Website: lowes
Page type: receipt
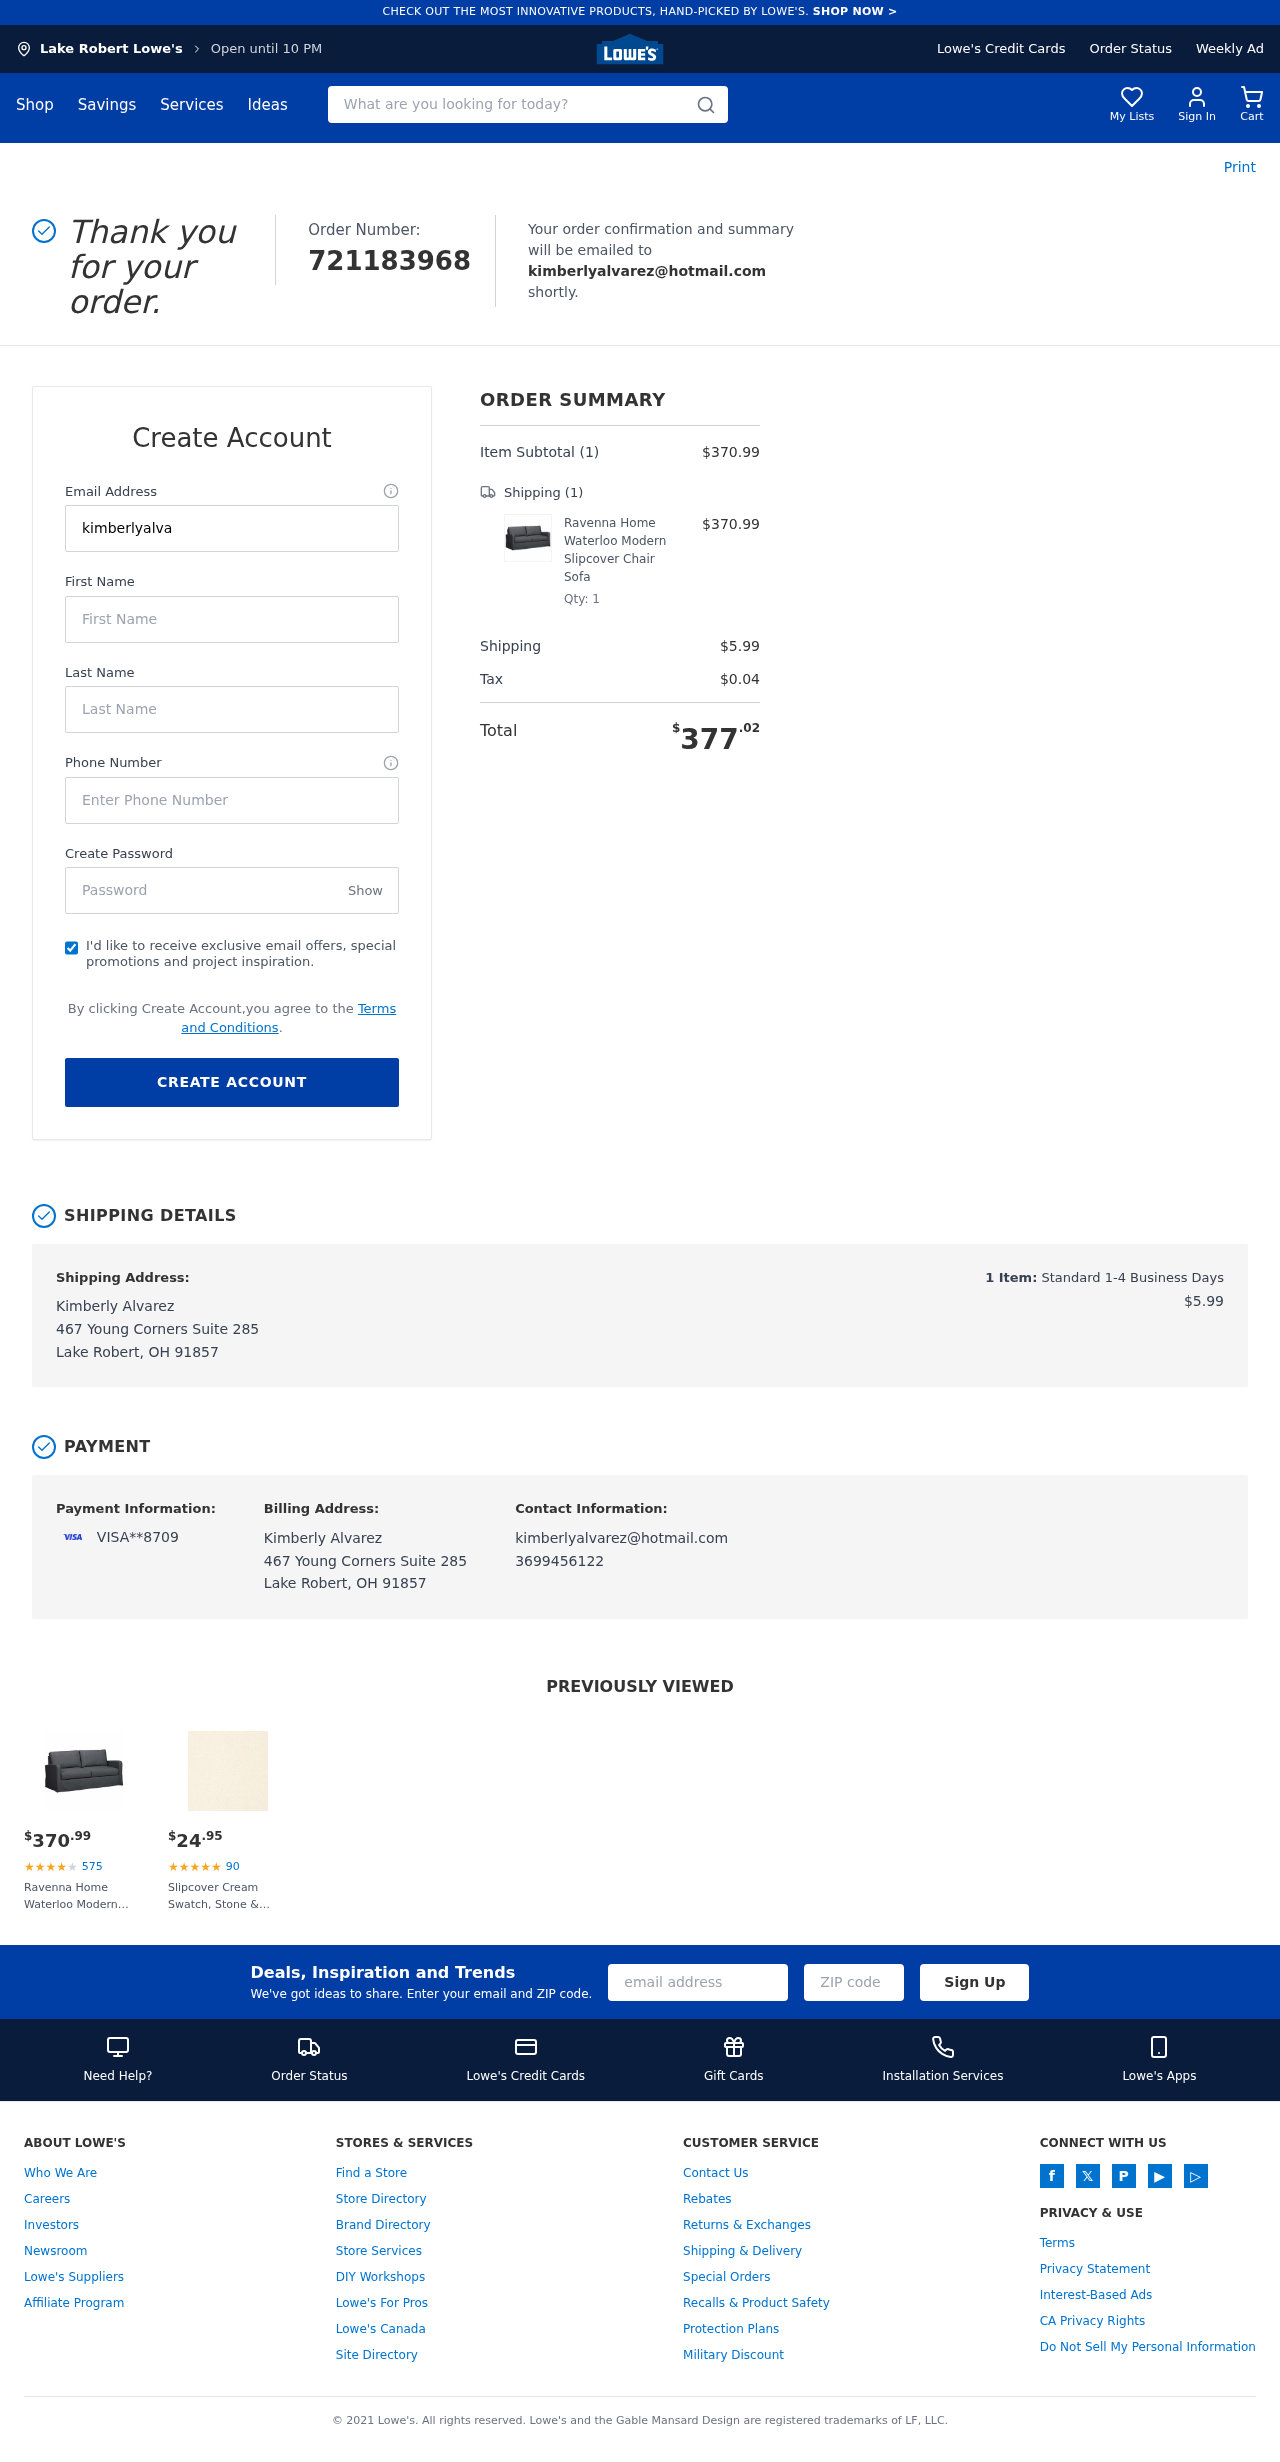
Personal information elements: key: PII_CARD_LAST4
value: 8709
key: PII_CARD_TYPE
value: VISA
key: PII_CITY
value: Lake Robert
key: PII_EMAIL
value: kimberlyalvarez@hotmail.com
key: PII_FULLNAME
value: Kimberly Alvarez
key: PII_PHONE
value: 3699456122
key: PII_STREET
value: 467 Young Corners Suite 285
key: PII_FIRSTNAME
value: Kimberly
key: PII_LASTNAME
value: Alvarez
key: PII_CITY_STATE_ZIP
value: Lake Robert, OH 91857
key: PII_FULLNAME2
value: Kimberly Alvarez
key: PII_FULLNAME3
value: Kimberly Alvarez
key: PII_FIRSTNAME2
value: Kimberly
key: PII_FIRSTNAME3
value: Kimberly
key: PII_LASTNAME2
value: Alvarez
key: PII_LASTNAME3
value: Alvarez
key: PII_FIRSTNAME_DERIVED
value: Kimberly
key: PII_LASTNAME_DERIVED
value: Alvarez
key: PII_FULLNAME_DERIVED
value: Kimberly Alvarez
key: PII_NAME_FULL_DERIVED
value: Kimberly Alvarez
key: PII_STREET2
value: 467 Young Corners Suite 285
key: PII_CITY_STATE_ZIP2
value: Lake Robert, OH 91857
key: PII_EMAIL2
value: kimberlyalvarez@hotmail.com
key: PII_EMAIL3
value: kimberlyalvarez@hotmail.com
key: PII_PHONE_LINE
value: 6122
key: PII_PHONE_SUFFIX
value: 6122
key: PII_PHONE2
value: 3699456122
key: PII_PHONE3
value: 3699456122
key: PII_PHONE_NUMERIC
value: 3699456122
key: PII_PHONE_LINE_NUMERIC
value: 6122
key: PII_PHONE_SUFFIX_NUMERIC
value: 6122
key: PII_PHONE2_NUMERIC
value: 3699456122
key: PII_PHONE3_NUMERIC
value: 3699456122
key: PII_PHONE_DIGITS
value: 3699456122
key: PII_PHONE_LAST4
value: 6122
Product elements: key: PRODUCT1_NAME
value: Ravenna Home Waterloo Modern Slipcover Chair Sofa
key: PRODUCT1_PRICE
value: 370.99
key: PRODUCT1_QUANTITY
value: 1
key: PRODUCT2_NAME
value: Slipcover Cream Swatch, Stone & Beam
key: PRODUCT2_NUM_RATINGS
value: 90
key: PRODUCT2_PRICE
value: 24.95
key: PRODUCT1_PRICE2
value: $370.99
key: PRODUCT1_RATING2
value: ★
★
★
★
★
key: PRODUCT1_NUM_RATINGS2
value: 575
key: PRODUCT1_NAME2
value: Ravenna Home Waterloo Modern Slipcover Chair Sofa
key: PRODUCT2_RATING
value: ★
★
★
★
★
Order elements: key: ORDER_ID
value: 721183968
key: ORDER_NUM_ITEMS
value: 1
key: ORDER_SUBTOTAL
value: $370.99
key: ORDER_NUM_ITEMS2
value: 1
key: ORDER_SHIPPING_COST
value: $5.99
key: ORDER_TAX
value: $0.04
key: ORDER_TOTAL
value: $377.02
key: ORDER_NUM_ITEMS3
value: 1
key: ORDER_SHIPPING_COST2
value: $5.99
Search elements: key: HEADER_SEARCH
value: What are you looking for today?